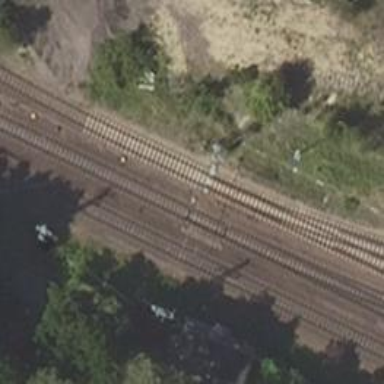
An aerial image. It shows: Railway switch.